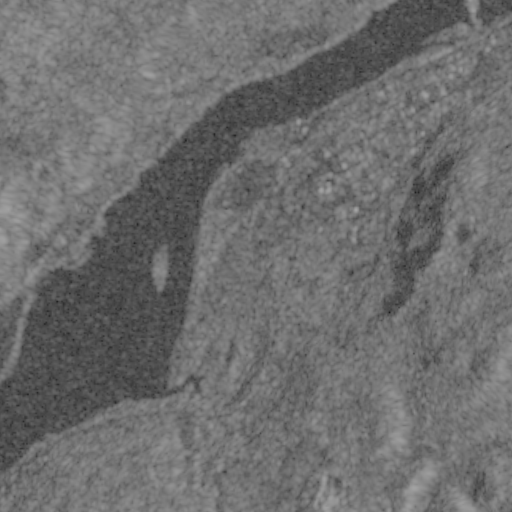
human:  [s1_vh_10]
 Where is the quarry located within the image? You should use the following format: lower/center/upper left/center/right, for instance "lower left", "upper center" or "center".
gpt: The quarry is located in the lower right of the image.
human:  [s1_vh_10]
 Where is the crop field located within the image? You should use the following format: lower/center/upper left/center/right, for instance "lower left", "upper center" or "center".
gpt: There is no crop field in the image.

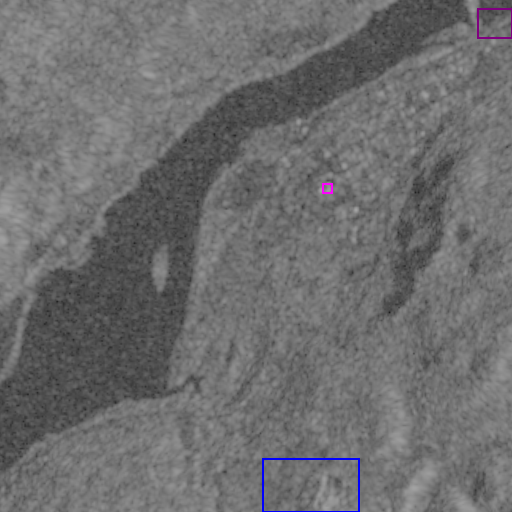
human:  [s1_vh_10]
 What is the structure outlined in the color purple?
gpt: The structure outlined in purple is a park.
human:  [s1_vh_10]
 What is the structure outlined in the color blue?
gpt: The structure outlined in blue is a quarry.
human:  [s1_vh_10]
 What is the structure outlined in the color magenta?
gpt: The structure outlined in magenta is a building.
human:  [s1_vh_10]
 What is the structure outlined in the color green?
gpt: There is no green outline.